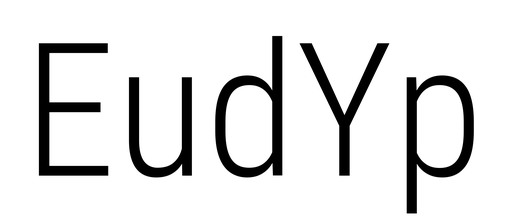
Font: Roboto_Condensed_Light